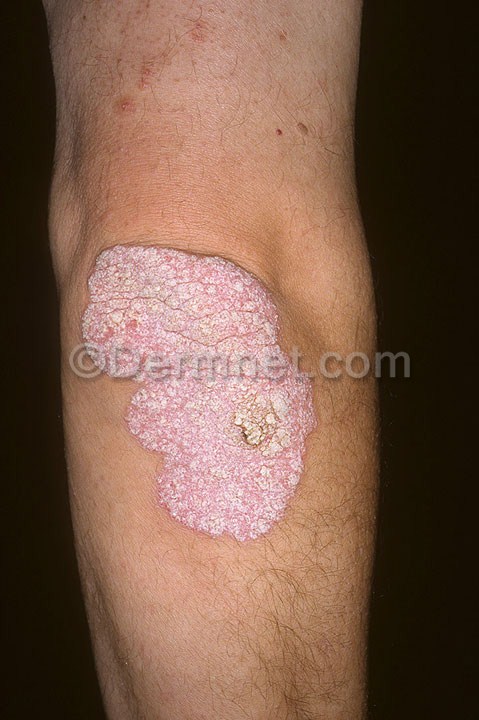
Disease: Psoriasis pictures Lichen Planus and related diseases